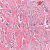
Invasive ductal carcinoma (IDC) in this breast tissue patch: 1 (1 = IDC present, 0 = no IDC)